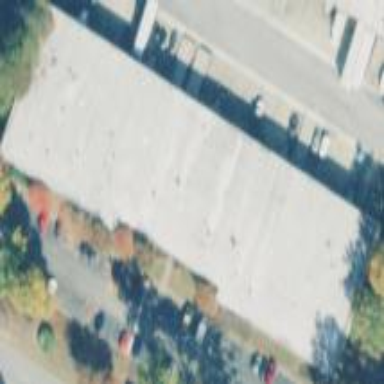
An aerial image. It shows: Warehouse building.